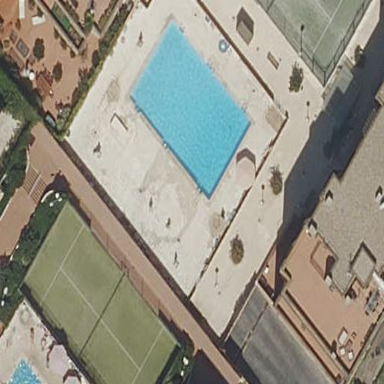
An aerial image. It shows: Swimming pool located in leisure land.